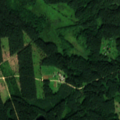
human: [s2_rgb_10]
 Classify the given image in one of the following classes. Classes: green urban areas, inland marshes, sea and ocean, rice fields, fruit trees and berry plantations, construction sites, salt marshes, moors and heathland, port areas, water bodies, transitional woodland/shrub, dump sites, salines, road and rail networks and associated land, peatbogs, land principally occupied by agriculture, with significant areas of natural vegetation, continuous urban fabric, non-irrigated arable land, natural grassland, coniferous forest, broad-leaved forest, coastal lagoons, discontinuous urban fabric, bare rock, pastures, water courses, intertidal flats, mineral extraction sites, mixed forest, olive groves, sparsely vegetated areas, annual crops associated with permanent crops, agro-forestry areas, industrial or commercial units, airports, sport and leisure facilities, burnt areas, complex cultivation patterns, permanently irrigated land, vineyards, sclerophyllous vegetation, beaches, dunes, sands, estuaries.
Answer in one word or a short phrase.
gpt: pastures, coniferous forest, mixed forest